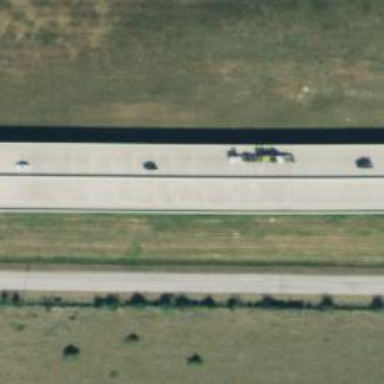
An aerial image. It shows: Bridge over motorway.